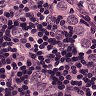
Metastatic tissue present: yes